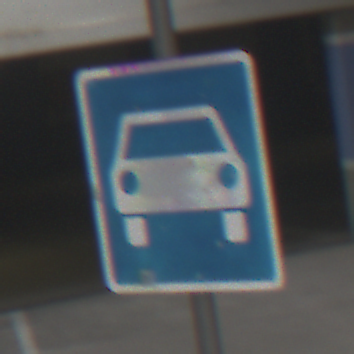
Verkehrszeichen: Kraftfahrstrasse
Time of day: Midday
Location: Roofed (Urban)
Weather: Overcast
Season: NotSpecified
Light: Artificial